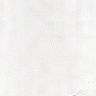
Metastatic tissue present: no